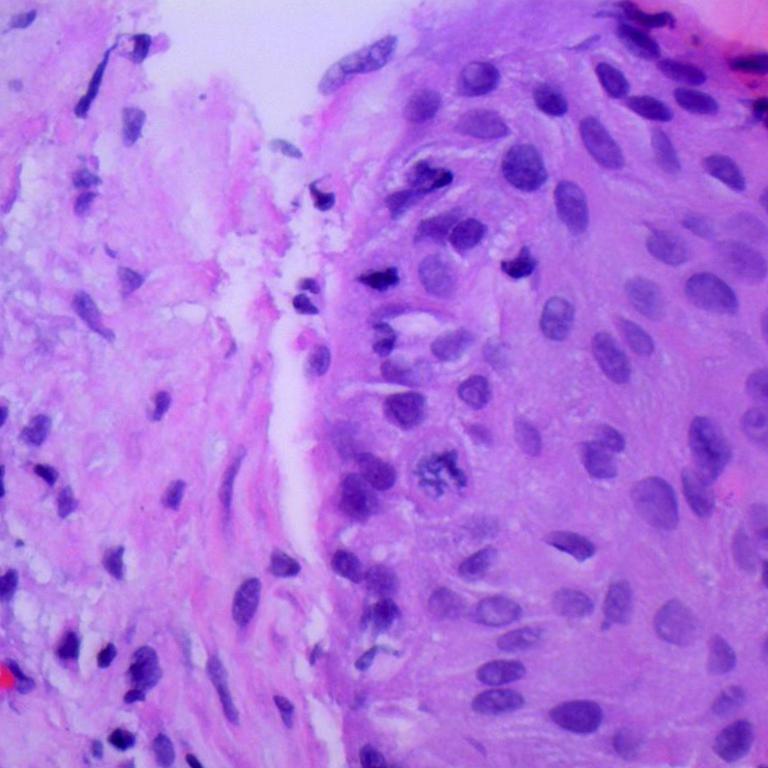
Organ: lung
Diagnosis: squamous carcinomas